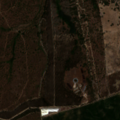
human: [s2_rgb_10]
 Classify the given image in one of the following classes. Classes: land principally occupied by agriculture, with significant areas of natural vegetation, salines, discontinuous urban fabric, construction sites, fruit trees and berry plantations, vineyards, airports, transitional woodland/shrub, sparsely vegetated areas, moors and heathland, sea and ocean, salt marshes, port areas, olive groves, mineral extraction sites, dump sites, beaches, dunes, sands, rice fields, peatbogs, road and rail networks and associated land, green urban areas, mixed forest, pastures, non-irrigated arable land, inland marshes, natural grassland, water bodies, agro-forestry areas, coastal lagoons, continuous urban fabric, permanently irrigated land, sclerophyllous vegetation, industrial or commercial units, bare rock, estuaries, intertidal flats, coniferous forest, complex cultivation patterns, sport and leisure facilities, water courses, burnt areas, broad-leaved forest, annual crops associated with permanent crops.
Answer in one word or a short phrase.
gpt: permanently irrigated land, broad-leaved forest, mixed forest, transitional woodland/shrub